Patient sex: M
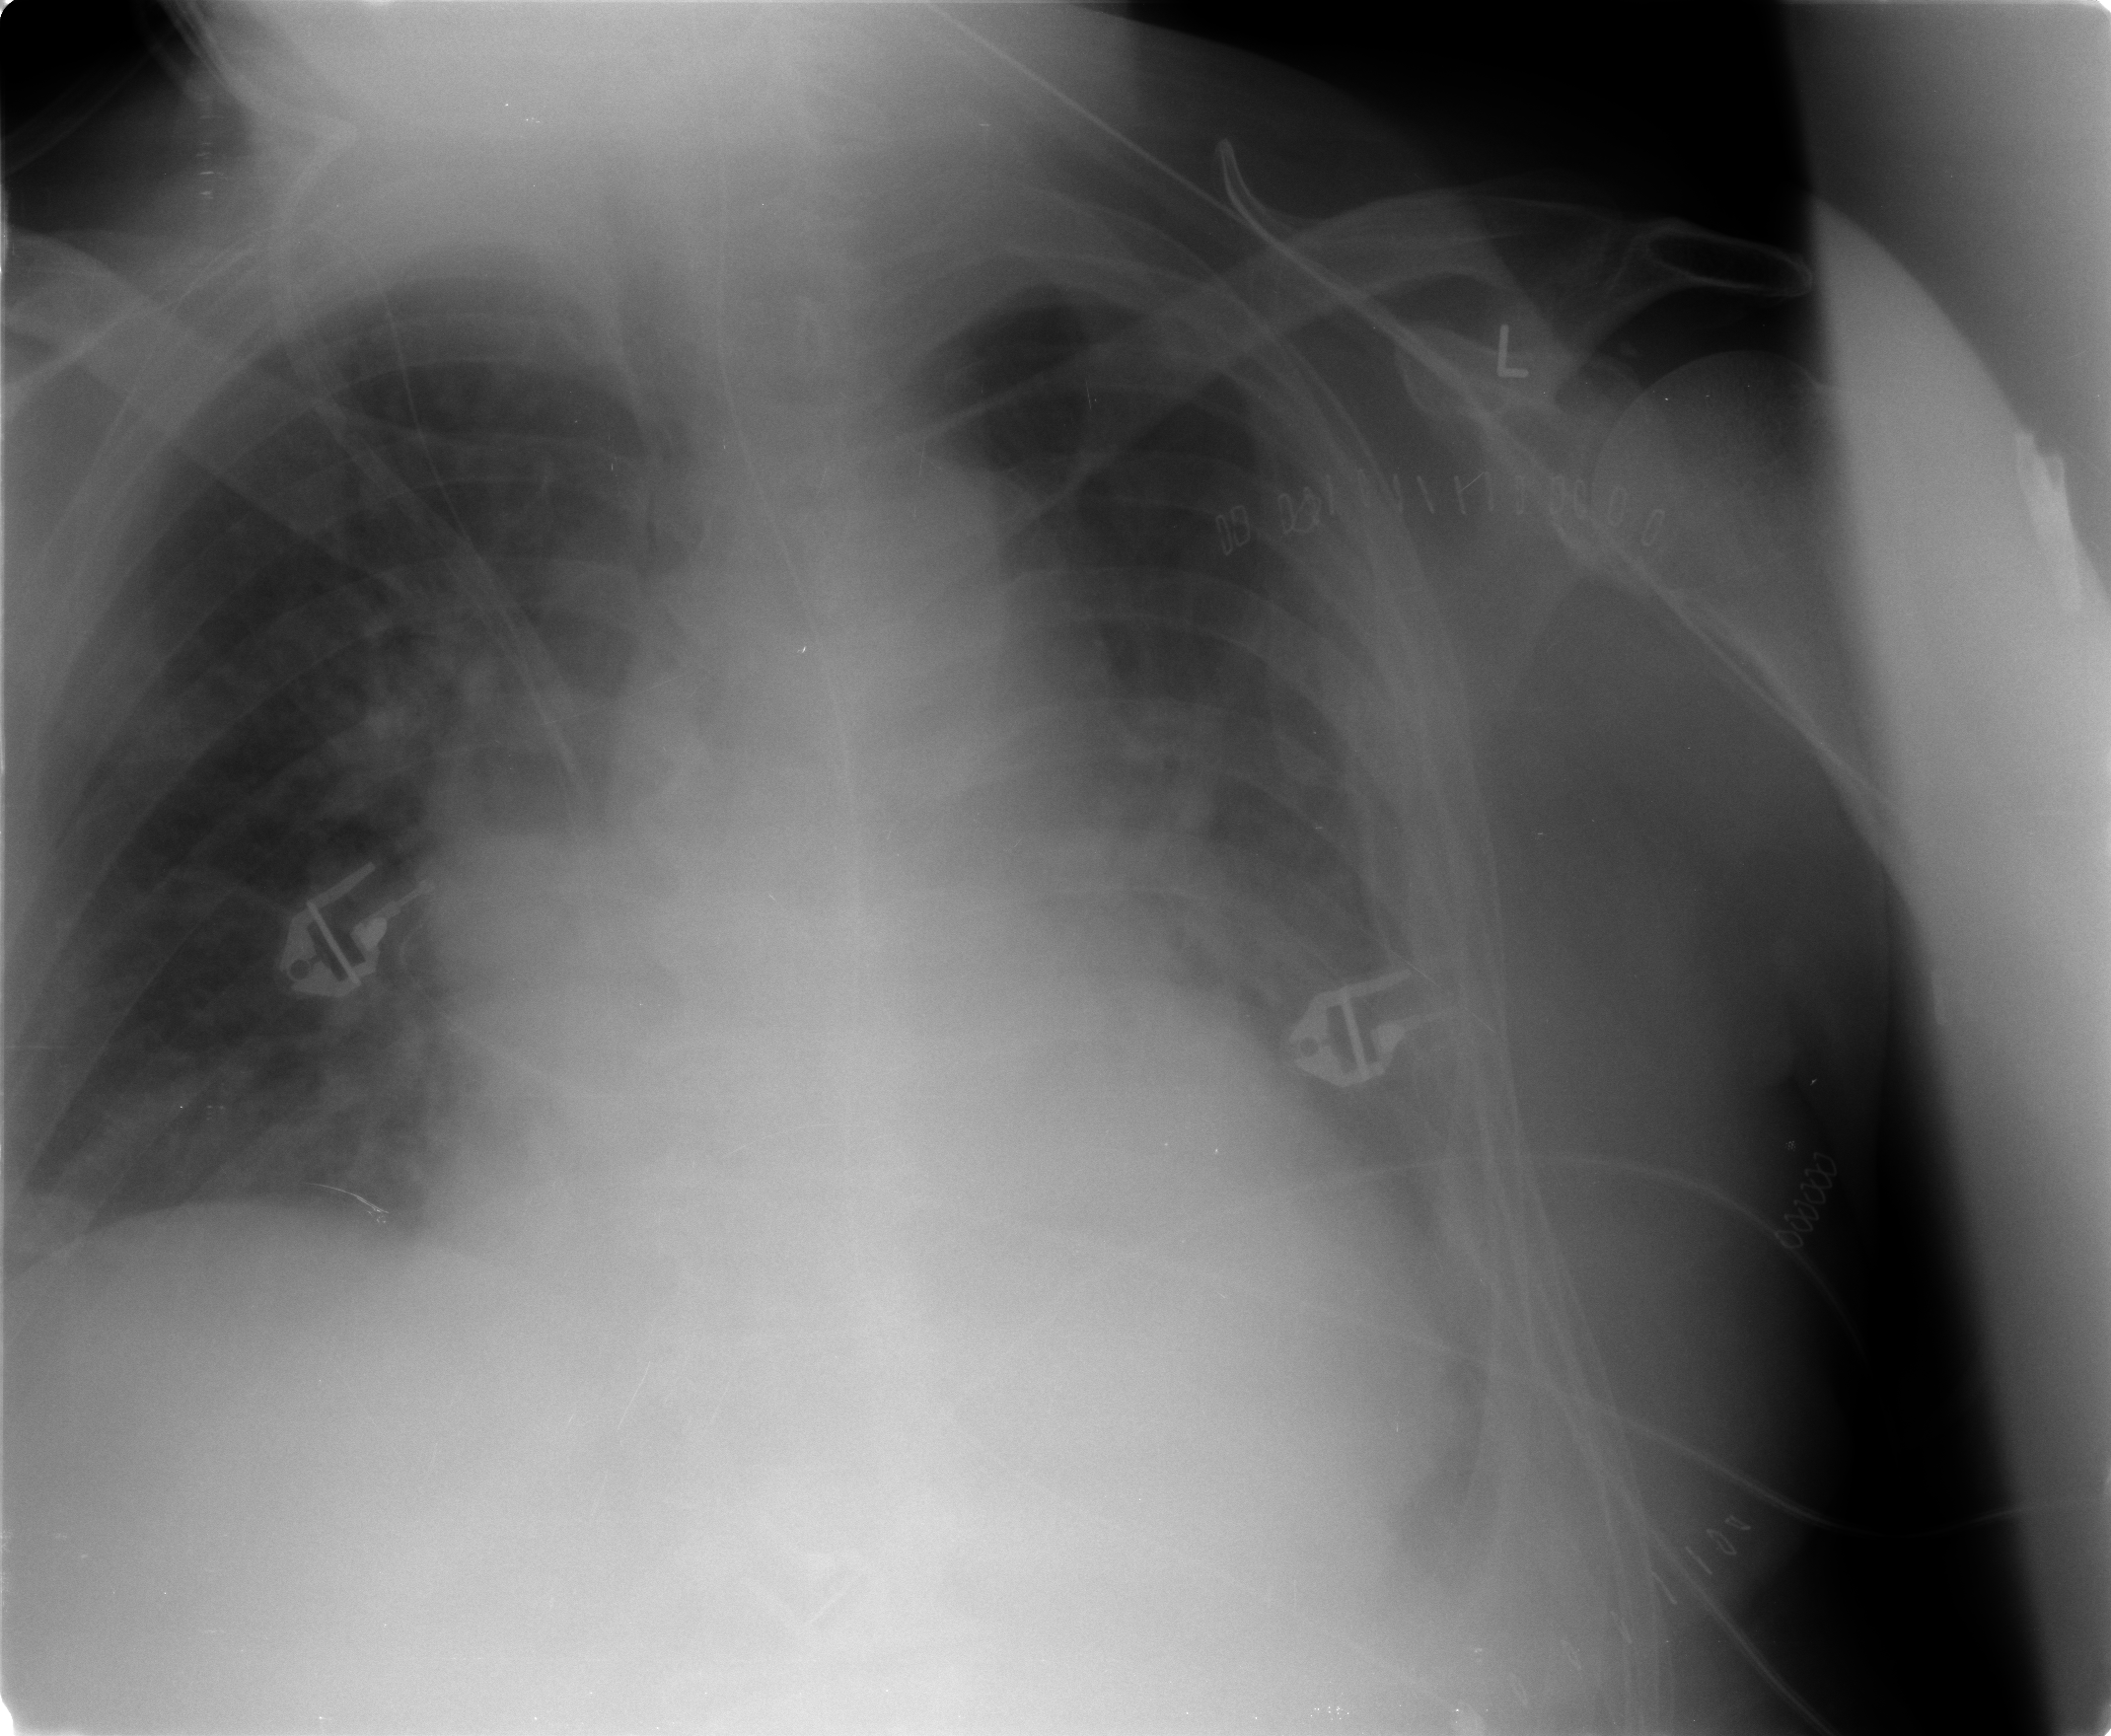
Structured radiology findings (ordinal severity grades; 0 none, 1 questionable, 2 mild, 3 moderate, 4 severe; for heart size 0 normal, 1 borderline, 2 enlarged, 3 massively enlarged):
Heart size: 2
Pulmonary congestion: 1
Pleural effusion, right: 0
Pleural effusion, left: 2
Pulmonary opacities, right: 1
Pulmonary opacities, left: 1
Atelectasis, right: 2
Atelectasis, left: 2